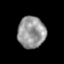
Tissue: prostate
Cell type: T cells
Senescence score: 0.3596
Nuclear area (px): 854
Mean DAPI intensity: 150.618